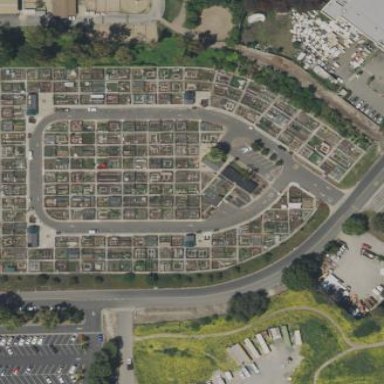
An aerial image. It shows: Allotments area.